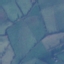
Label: Pasture